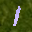
Label: 1